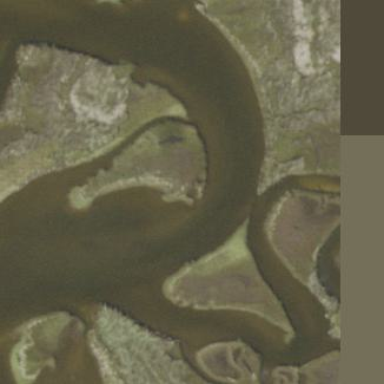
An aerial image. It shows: Saltmarsh wetland.